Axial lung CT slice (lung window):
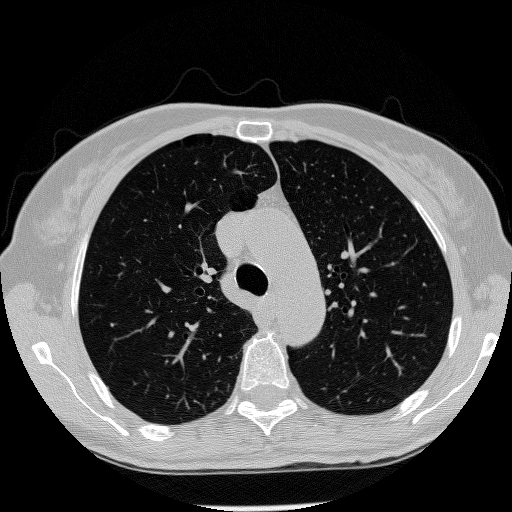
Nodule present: no